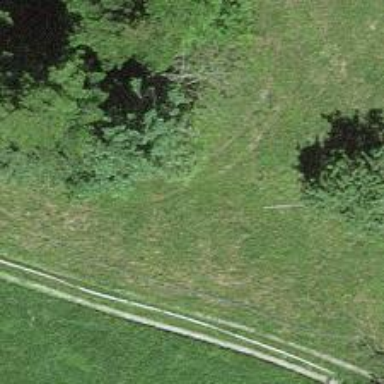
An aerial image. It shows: Ground path.